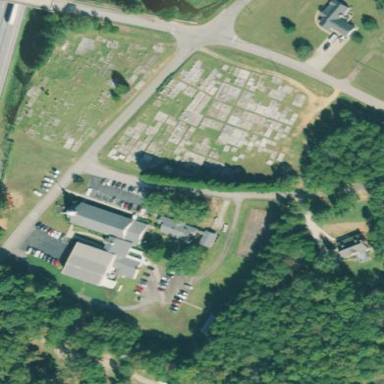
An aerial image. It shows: Graveyard.